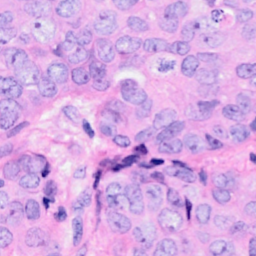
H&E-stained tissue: Breast